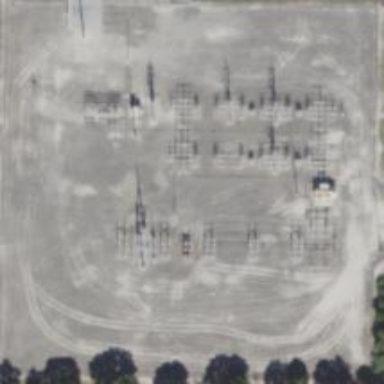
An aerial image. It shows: Outdoor distribution substation.